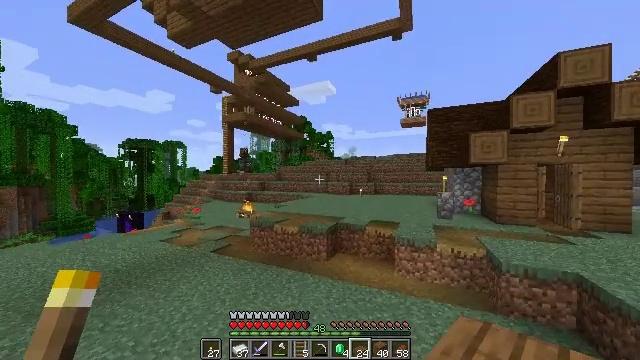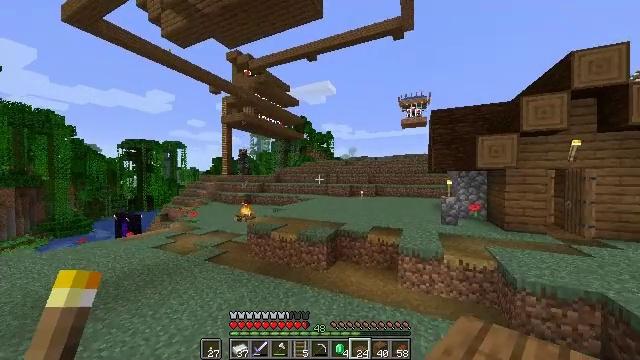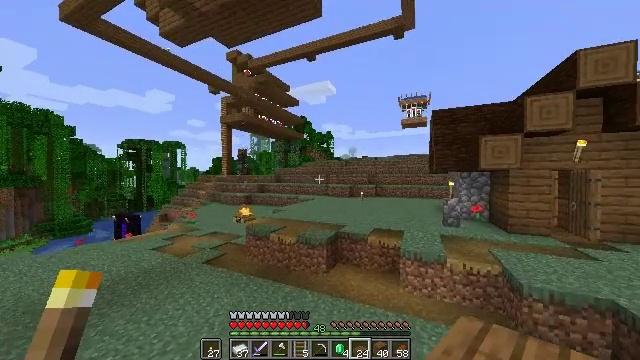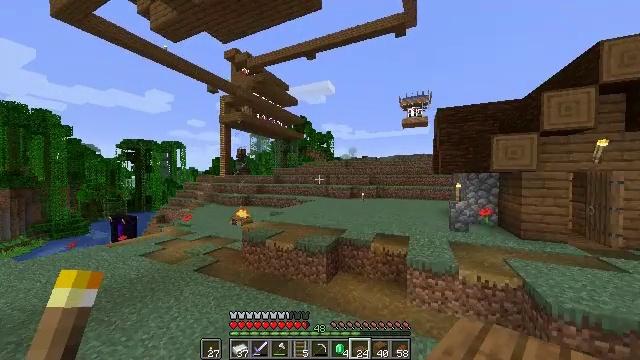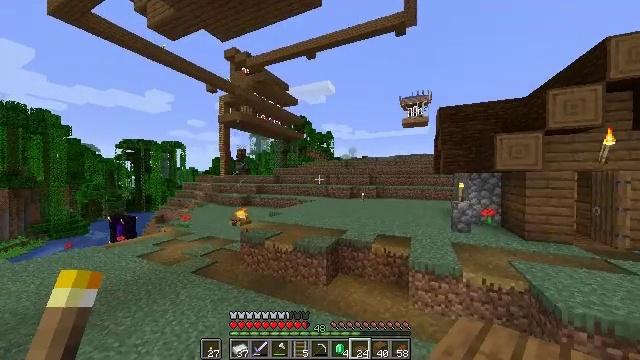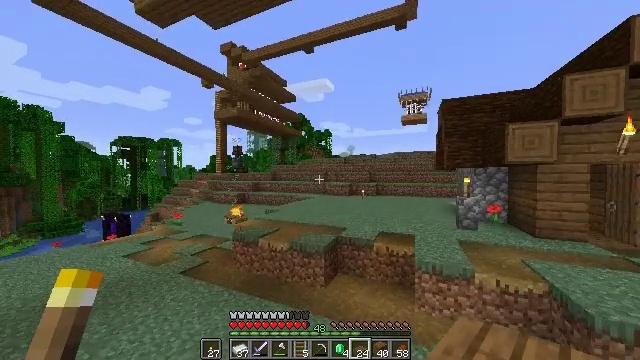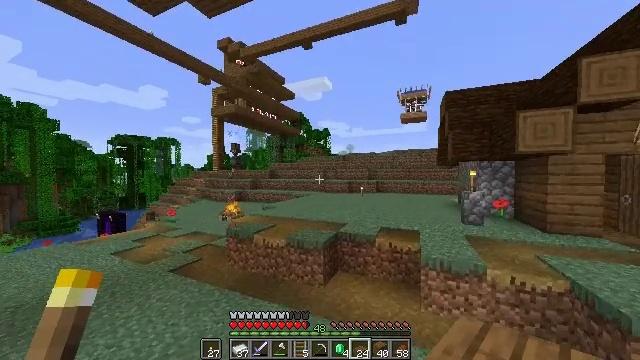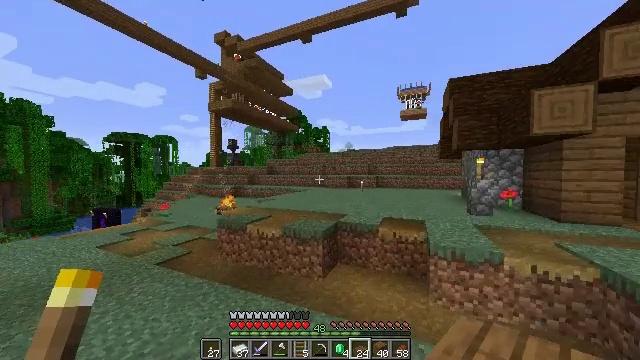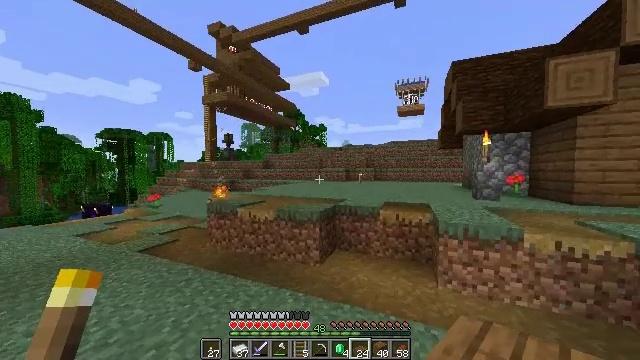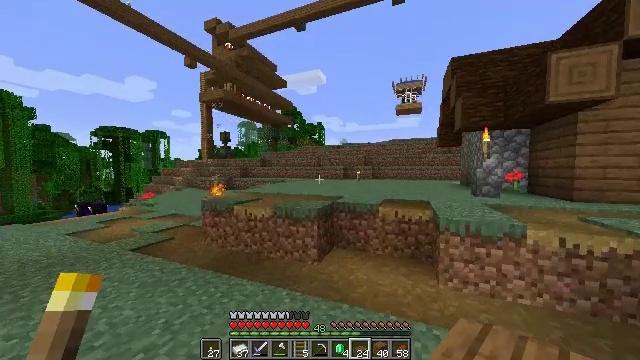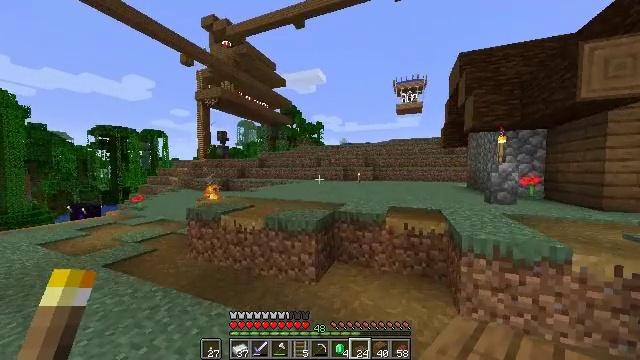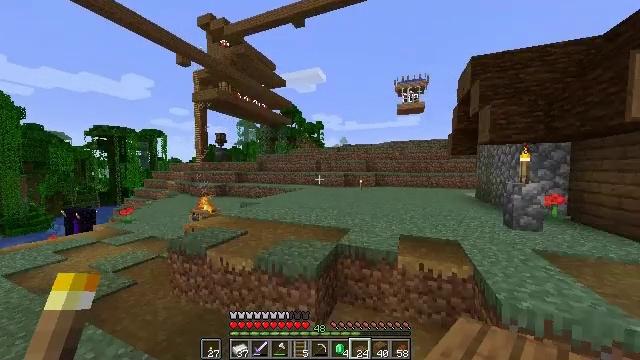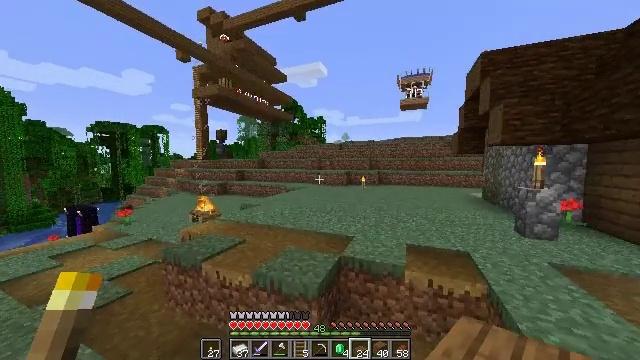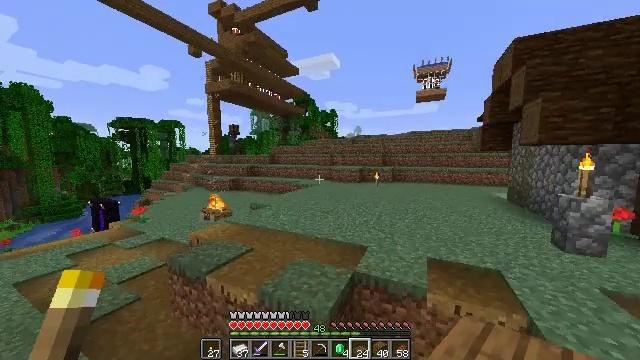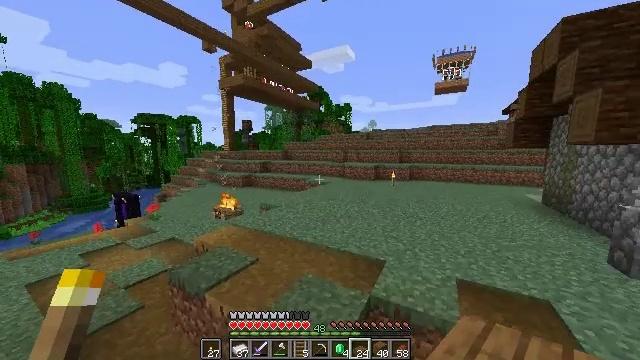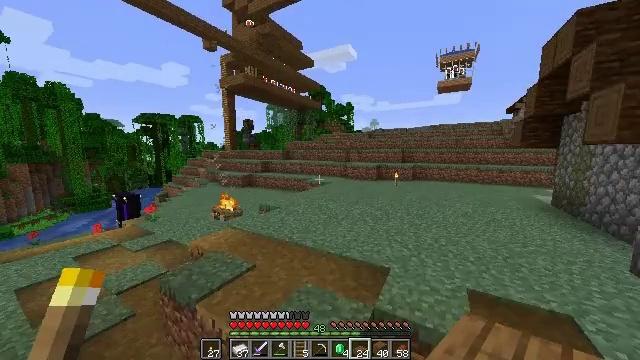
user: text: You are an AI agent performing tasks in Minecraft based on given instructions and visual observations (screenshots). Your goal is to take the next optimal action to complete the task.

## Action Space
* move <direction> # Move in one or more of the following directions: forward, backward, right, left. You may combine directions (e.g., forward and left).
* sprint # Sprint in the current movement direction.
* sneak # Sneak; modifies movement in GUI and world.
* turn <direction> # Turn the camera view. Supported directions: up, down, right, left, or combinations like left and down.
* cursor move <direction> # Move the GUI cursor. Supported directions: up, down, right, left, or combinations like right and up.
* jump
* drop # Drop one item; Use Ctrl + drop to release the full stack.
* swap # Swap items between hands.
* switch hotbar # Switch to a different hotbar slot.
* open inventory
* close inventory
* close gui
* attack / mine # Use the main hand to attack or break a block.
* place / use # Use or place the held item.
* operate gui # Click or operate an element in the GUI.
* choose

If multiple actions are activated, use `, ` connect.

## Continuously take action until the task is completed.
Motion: motion action
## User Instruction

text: Remove a spruce slab from the inventory.
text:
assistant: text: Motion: move forward, jump
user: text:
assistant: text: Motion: move forward, jump
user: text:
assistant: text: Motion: move forward, jump
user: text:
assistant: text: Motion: move forward, jump
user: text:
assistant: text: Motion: move forward, jump
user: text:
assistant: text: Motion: move forward, jump
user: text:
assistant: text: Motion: move forward, jump
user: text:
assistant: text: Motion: move forward, jump
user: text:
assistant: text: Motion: move forward, jump
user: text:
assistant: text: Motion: move forward, jump
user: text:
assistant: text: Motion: move forward, sprint, jump
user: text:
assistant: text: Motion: move forward, sprint, turn down, jump
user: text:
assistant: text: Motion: move forward, sprint, turn left and down, jump
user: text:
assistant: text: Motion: move forward, turn left and down, jump
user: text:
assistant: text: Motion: move forward, jump
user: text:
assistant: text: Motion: move forward, jump
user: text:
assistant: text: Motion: move forward, jump
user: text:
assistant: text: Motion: move forward, jump
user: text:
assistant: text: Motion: move forward, jump
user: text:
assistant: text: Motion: move forward, jump
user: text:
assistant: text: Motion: move forward, sprint, jump
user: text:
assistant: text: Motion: move forward, sprint, jump
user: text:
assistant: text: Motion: move forward, sprint, turn left and down, jump
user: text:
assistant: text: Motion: move forward, sprint, turn left and down, jump
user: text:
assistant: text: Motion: move forward, turn left and down, jump
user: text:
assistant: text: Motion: move forward, turn left, jump
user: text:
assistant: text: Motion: move forward, turn left, jump
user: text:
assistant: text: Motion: move forward, turn left and down, jump
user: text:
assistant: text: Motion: move forward, jump
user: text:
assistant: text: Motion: move forward, sprint, jump